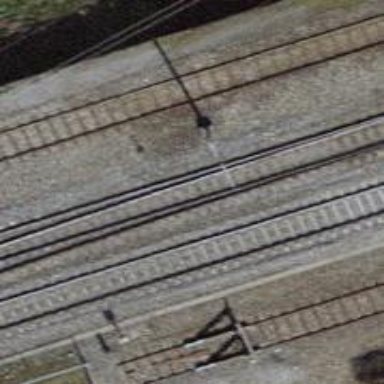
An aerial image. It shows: Railway switch.